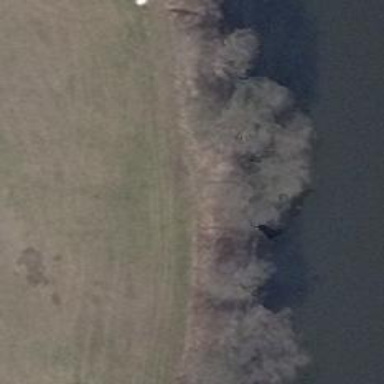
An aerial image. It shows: Row of deciduous broadleaved trees.